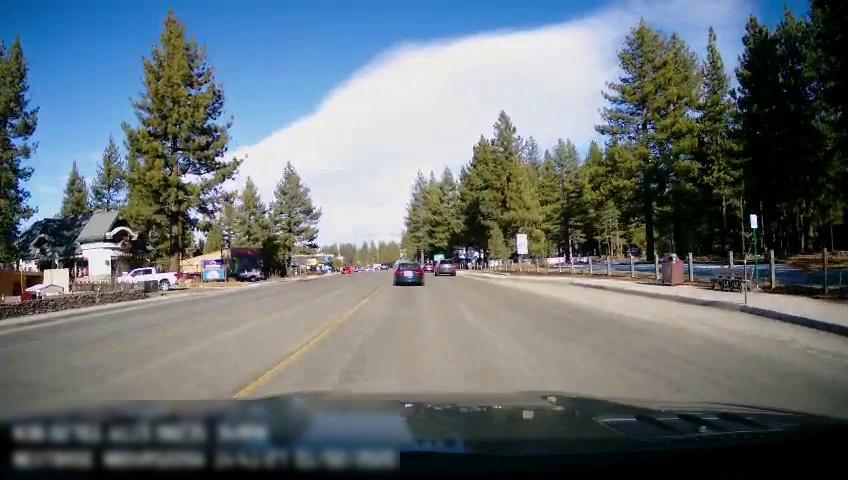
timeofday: Day
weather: Sunny
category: Drivable Space
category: Vehicles | SUV
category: Vehicles | Car
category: Vehicles | Car
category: Vehicles | Truck
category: Lanes | Opposite Lane
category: Lanes | Current Lane
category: Lanes | Current Lane
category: Traffic | Signs